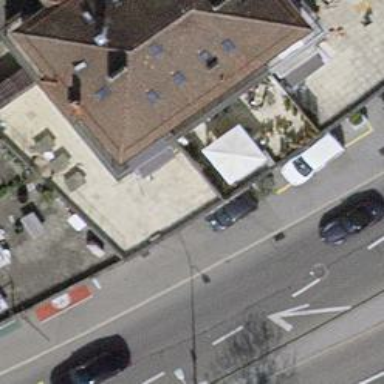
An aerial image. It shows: Fast food establishment.